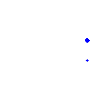
Particle: kaon